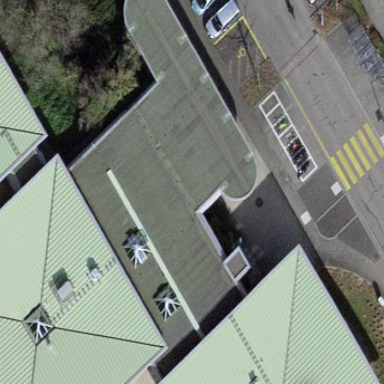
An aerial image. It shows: View of roof of building.